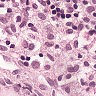
Metastatic tissue present: no